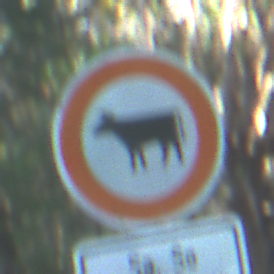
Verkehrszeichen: VerbotViehtrieb
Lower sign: ZeitangabenMitBeschraenkungAufWochentage9
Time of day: MorningAfternoon
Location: Outdoor (Nature)
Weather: Clear
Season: NotSpecified
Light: Natural